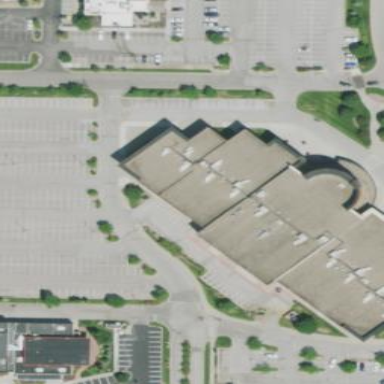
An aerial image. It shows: Retail building that includes cinema.